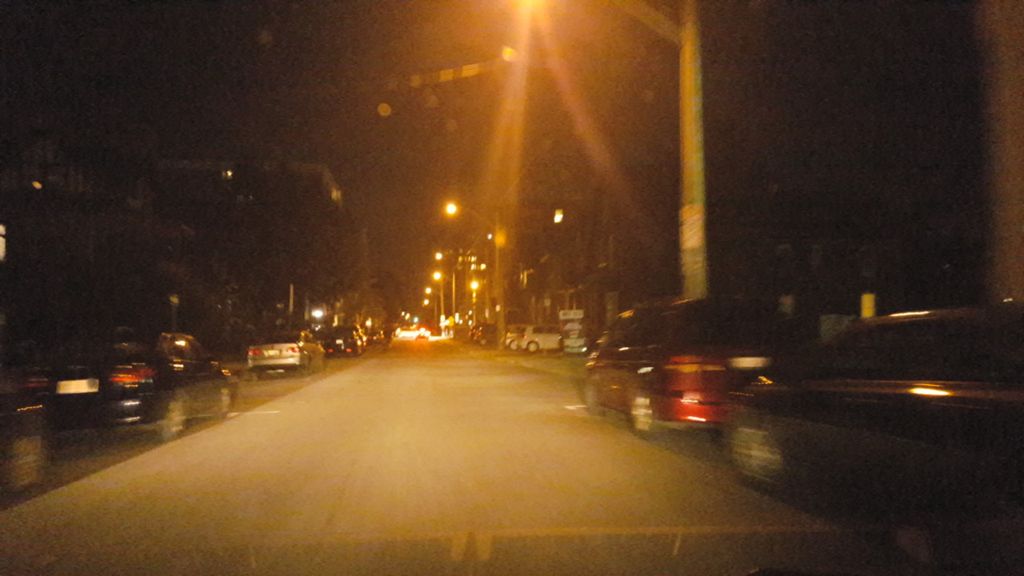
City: ottawa-gatineau